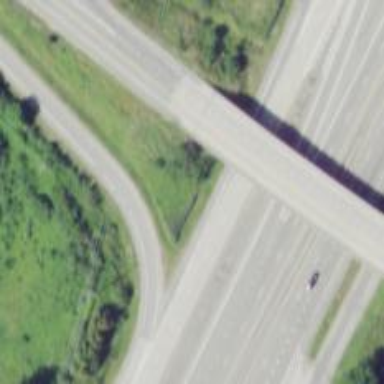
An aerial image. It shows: Trunk link highway.